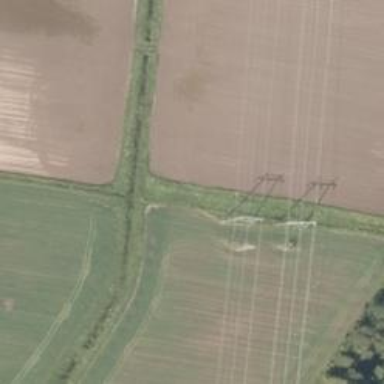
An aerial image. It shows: Power tower.